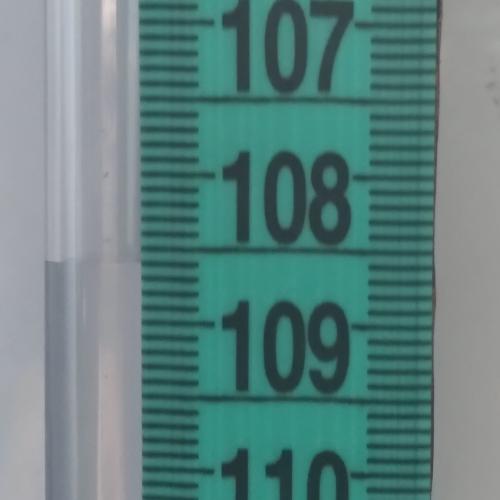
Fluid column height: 108.6 cm